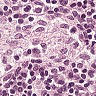
Metastatic tissue present: no